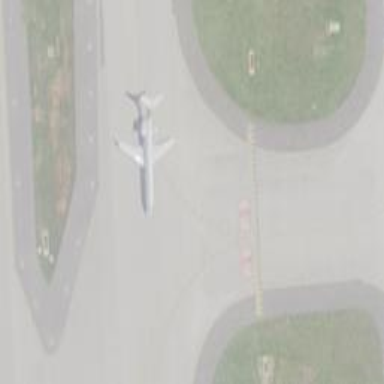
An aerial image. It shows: View of taxiway at the airport.